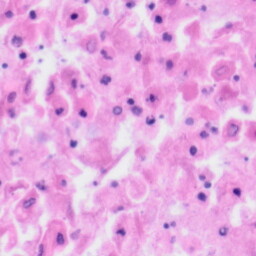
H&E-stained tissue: Tonsil